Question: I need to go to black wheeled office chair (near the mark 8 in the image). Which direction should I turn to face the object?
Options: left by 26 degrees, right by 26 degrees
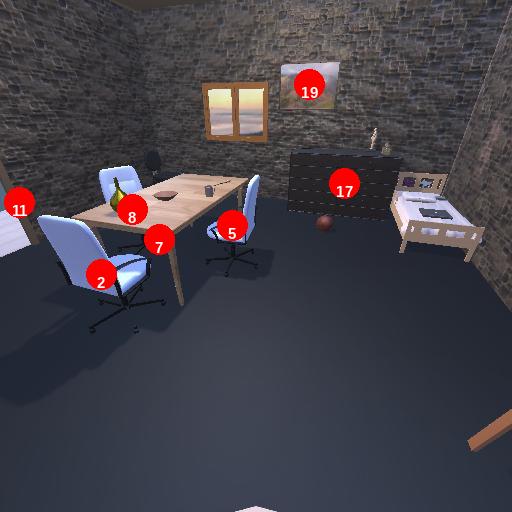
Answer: left by 26 degrees